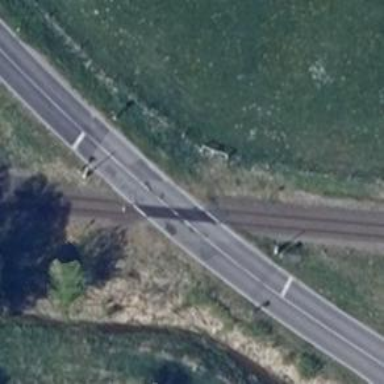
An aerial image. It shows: Railway level crossing.